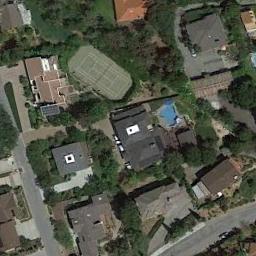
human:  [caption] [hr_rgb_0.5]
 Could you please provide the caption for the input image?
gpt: Many buildings of different shapes are beside the tennis courts .

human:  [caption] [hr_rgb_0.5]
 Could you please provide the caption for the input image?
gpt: Tennis court and swimming pool in the middle of a residential area surrounded by trees .

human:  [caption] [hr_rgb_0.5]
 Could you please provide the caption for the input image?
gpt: There are two tennis courts of the same size in red and green .

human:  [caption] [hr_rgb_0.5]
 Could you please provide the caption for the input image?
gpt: The tennis court is on the grass next to some buildings and trees .

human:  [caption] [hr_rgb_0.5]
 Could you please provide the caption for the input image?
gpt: There are some buildings and green trees around the tennis court .